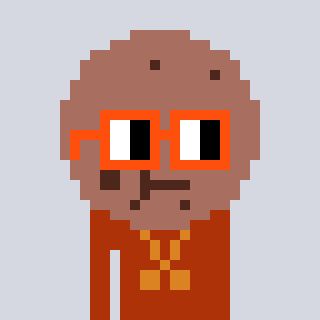
a pixel art character with square orange glasses, a cookie-shaped head and a hotbrown-colored body on a cool background